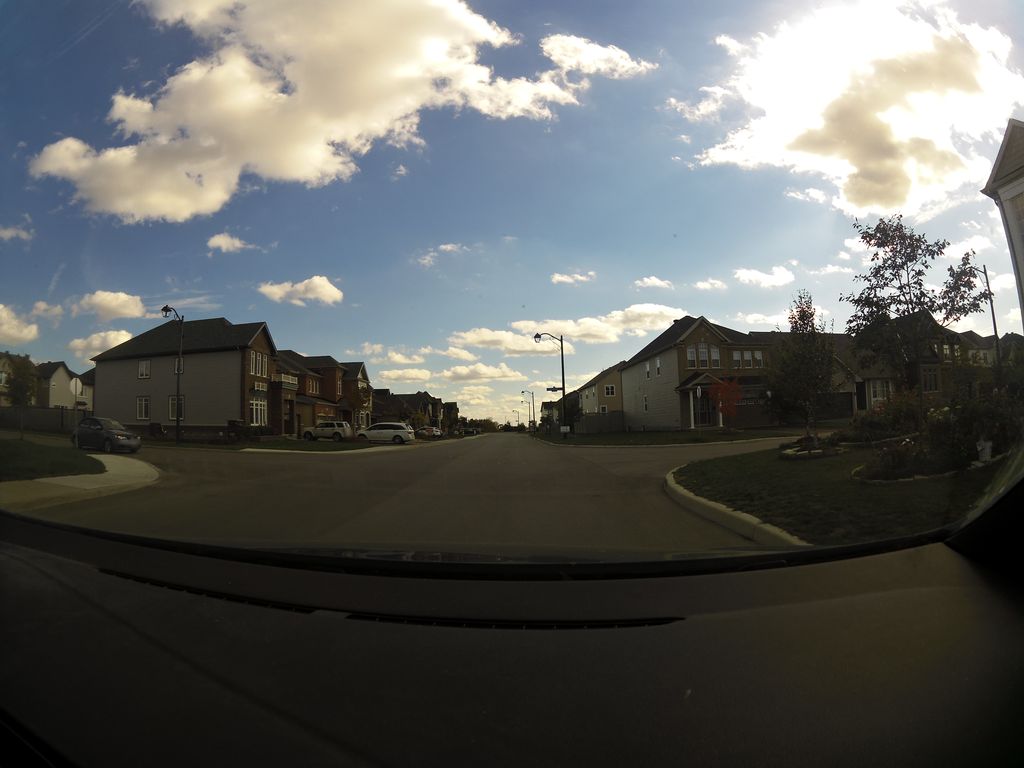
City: ottawa-gatineau